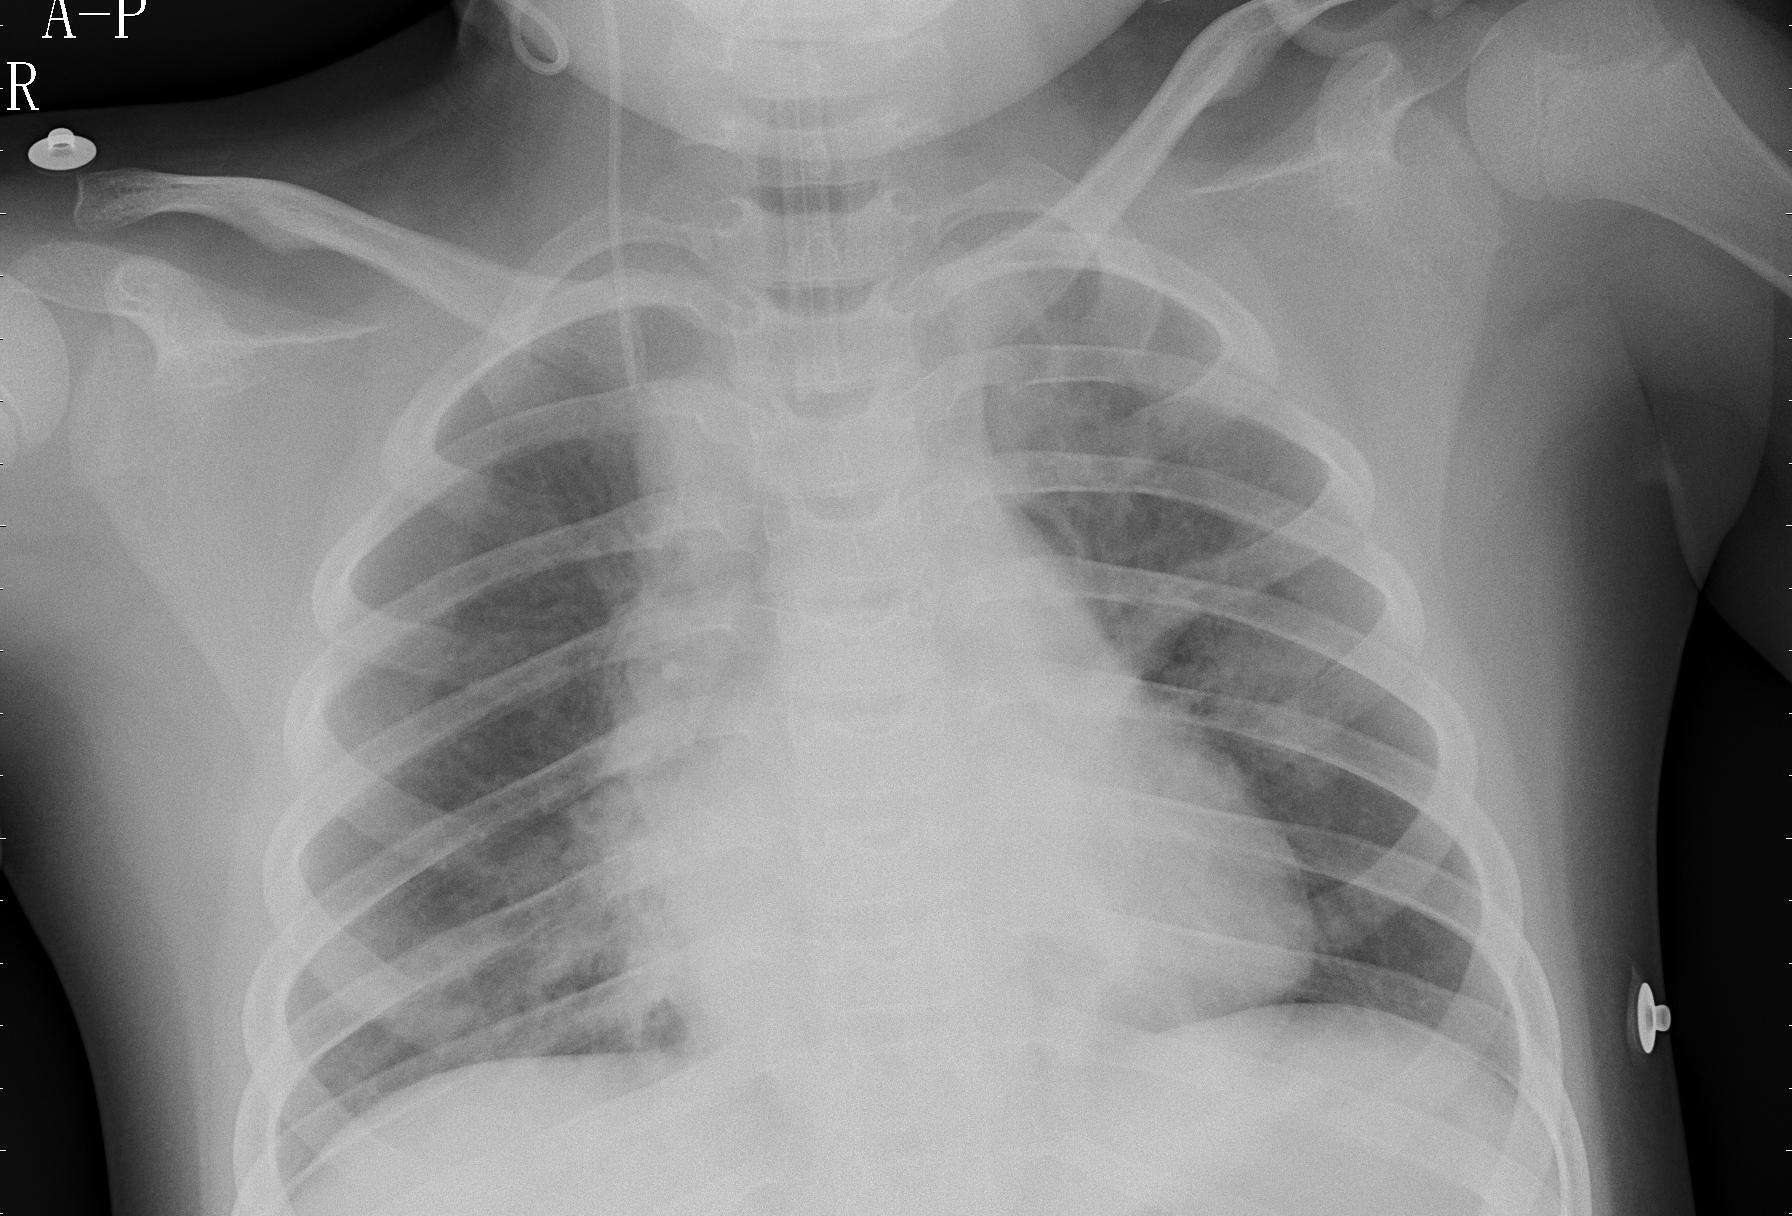
Diagnosis: PNEUMONIA